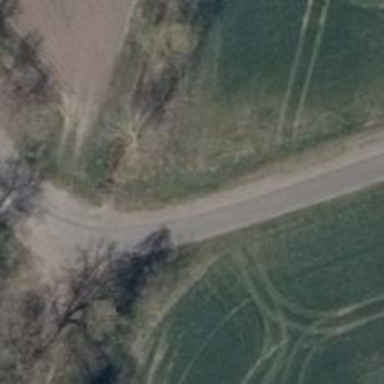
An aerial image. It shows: Unclassified road with bridge.